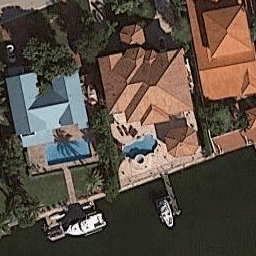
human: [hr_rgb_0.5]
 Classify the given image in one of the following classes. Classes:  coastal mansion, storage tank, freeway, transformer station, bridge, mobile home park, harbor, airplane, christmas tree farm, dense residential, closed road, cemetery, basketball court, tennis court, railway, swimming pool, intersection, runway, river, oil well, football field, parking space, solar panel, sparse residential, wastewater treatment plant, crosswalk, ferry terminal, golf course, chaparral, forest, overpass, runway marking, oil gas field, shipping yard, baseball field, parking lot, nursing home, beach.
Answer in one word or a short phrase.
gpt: coastal mansion